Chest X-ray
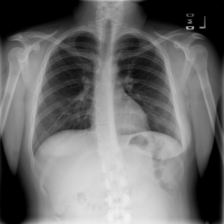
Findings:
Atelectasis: negative
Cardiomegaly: negative
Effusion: negative
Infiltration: negative
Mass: negative
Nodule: negative
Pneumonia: negative
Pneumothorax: negative
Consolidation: negative
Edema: negative
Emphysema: negative
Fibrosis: negative
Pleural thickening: negative
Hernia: negative